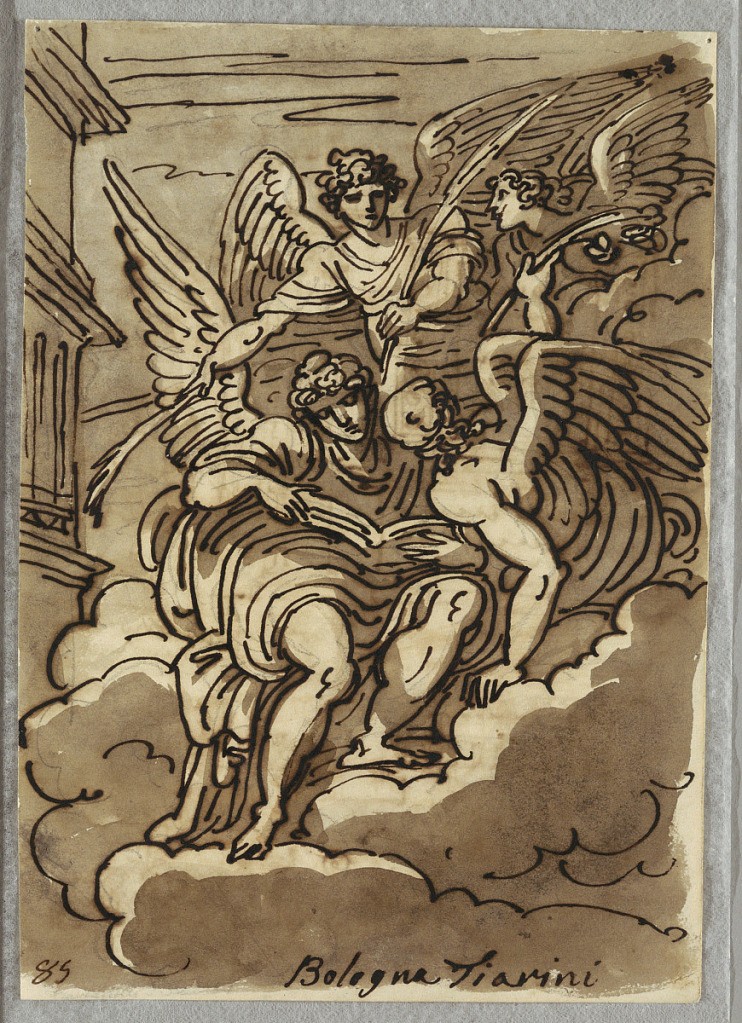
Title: St. Paul in the Clouds with Angels and Palms
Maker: Felice Giani, Italian, 1758–1823
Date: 1813–18
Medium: Pen and ink, brush and brown wash, on paper
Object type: Drawing
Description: On verso: three studies of fourteenth century altars